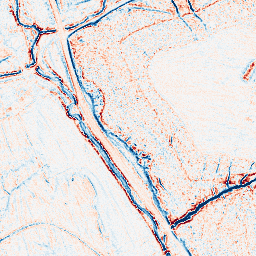
Category: edge_preserving
Decomposition family: anisotropic_diffusion
Decomposition parameters: iterations: 10
kappa: 10
gamma: 0.1
Upsampling method: quintic
Upsampling parameters: scale: 2
Upsampling scale: 2